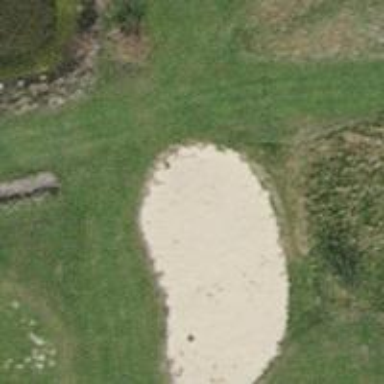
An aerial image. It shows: Sandy area is golf bunker.